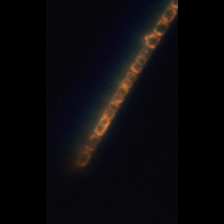
Taxon: Skeletonema
Group: Diatoms